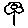
Label: flower